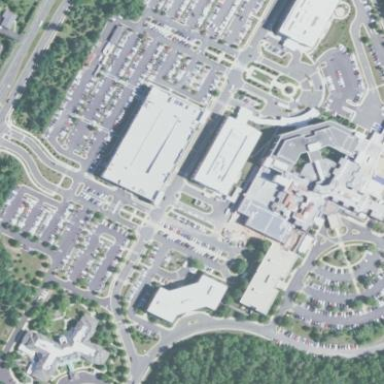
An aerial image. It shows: Hospital providing healthcare services.